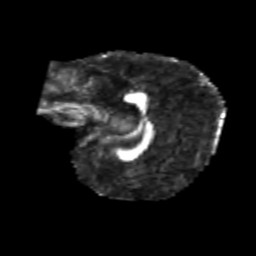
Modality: FA
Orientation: sagittal
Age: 6
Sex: male
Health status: healthy